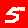
Digit: 5